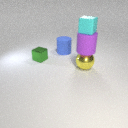
large purple rubber cylinder below small cyan rubber cube